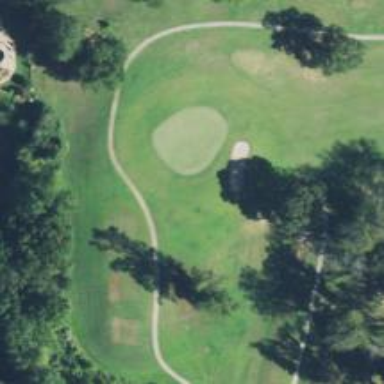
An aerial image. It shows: View of golf hole.